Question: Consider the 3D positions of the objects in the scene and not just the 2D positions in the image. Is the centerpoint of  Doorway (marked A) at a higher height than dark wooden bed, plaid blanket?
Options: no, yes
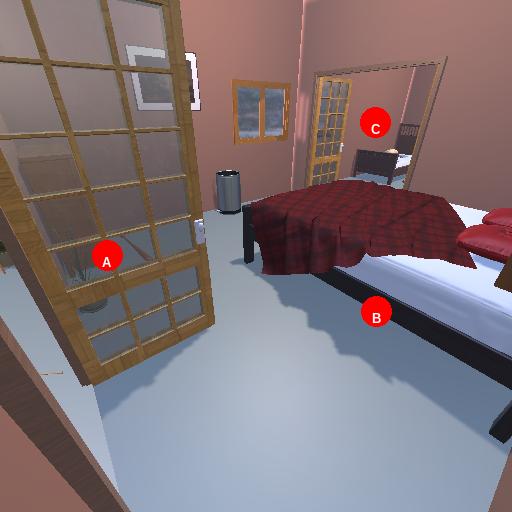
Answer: no